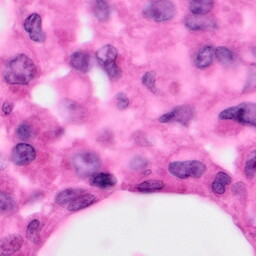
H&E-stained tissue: Pancreatic